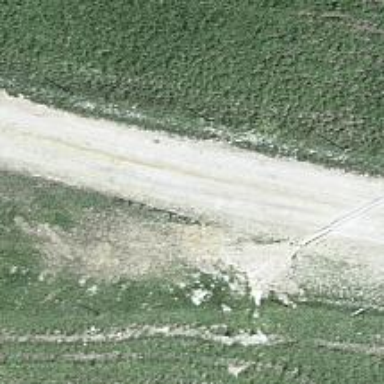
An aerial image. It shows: Service road with grade2 tracktype.